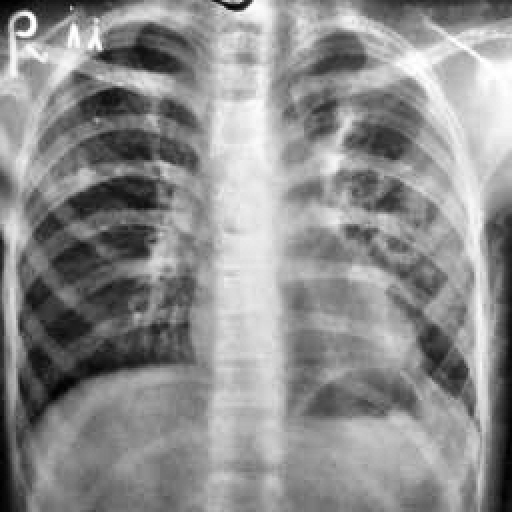
Finding: TUBERCULOSIS